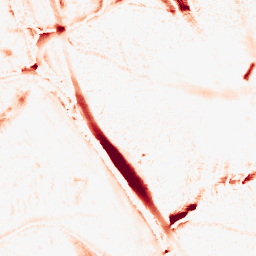
Category: morphological
Decomposition family: morphological_ellipse
Decomposition parameters: operation: opening
width: 20
height: 30
Upsampling method: regularized
Upsampling parameters: scale: 2
lambda_reg: 0.001
Upsampling scale: 2